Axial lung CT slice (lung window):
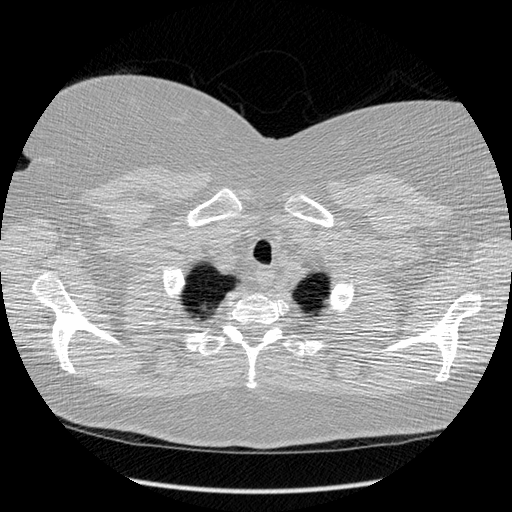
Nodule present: no